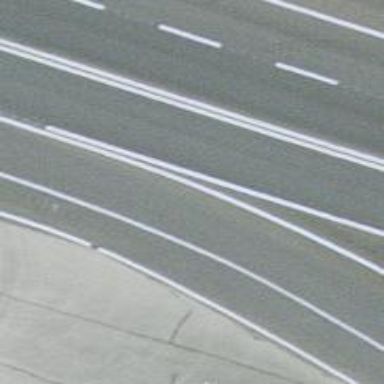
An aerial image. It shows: Trunk link highway passing over bridge.